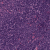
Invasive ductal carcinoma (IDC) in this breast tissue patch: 0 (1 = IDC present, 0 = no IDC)